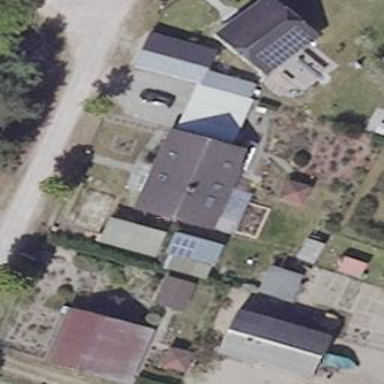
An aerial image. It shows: Detached building.